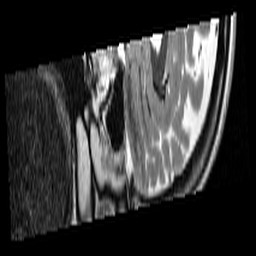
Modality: T2w
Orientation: sagittal
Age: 37
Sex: female
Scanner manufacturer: siemens
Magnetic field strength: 3 T
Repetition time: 7 s
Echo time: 0.085 s